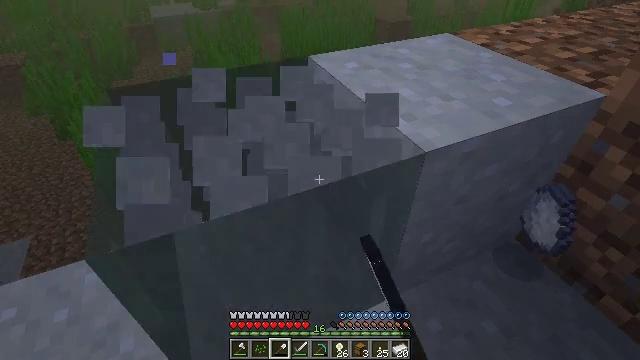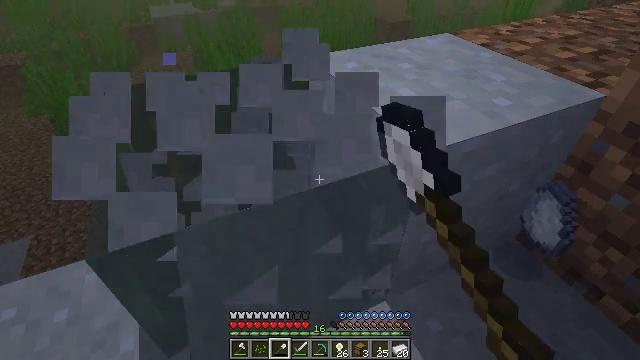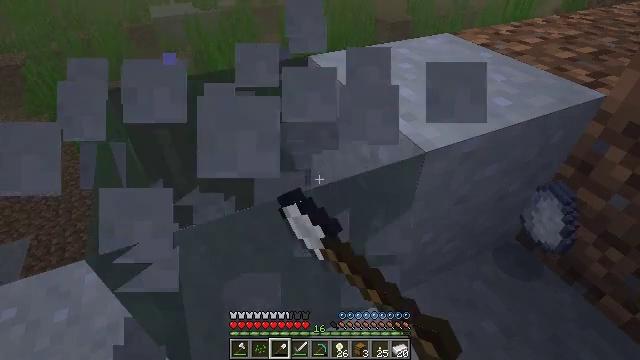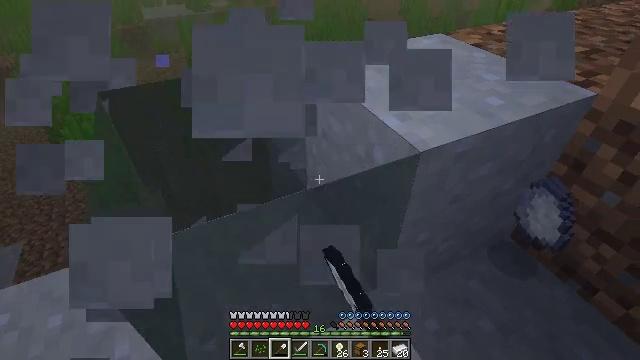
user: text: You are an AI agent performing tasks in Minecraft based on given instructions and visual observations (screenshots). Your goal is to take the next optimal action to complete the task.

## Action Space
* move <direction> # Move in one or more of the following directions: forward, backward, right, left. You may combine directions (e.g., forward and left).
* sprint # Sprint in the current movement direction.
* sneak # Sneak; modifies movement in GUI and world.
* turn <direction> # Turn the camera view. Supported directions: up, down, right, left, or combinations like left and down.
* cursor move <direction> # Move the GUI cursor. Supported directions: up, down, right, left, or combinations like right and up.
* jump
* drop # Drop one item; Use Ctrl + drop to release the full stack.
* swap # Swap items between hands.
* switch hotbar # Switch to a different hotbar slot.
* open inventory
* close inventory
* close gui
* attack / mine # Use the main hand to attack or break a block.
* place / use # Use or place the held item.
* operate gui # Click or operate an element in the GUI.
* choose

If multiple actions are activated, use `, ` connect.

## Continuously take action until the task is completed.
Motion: motion action
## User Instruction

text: Mine the clay from the riverbed.
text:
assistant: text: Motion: attack / mine
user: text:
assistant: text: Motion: attack / mine
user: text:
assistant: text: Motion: turn right, attack / mine
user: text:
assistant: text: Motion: attack / mine